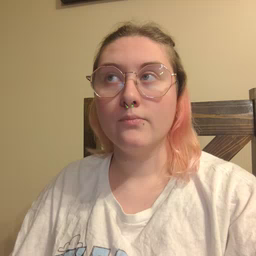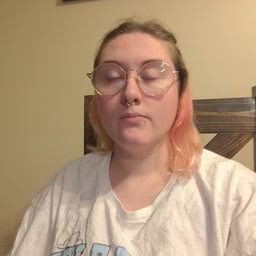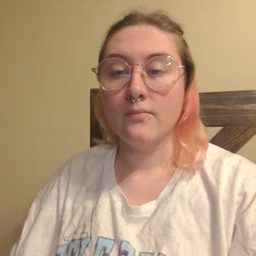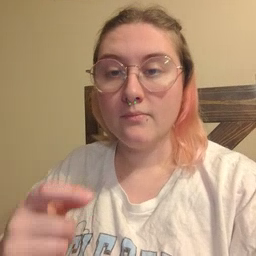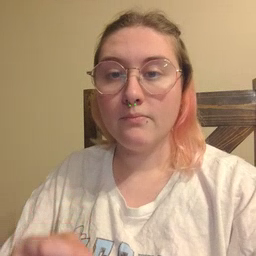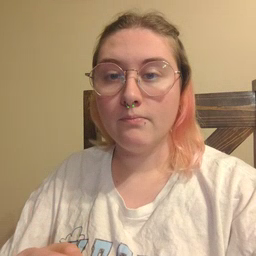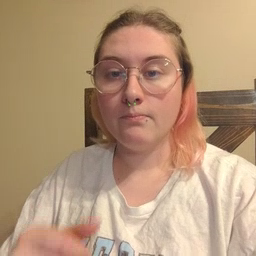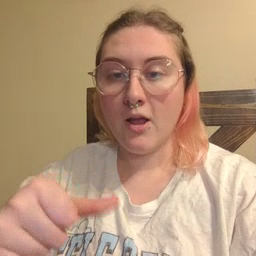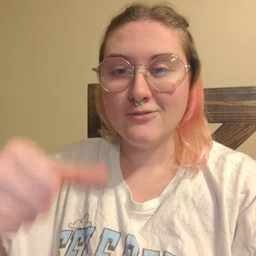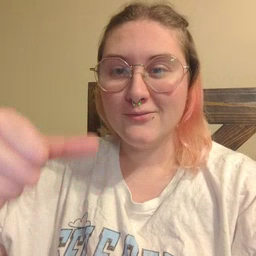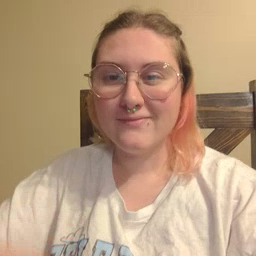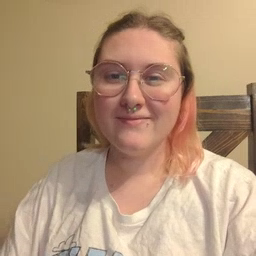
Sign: puzzle